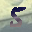
Label: 5